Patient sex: M
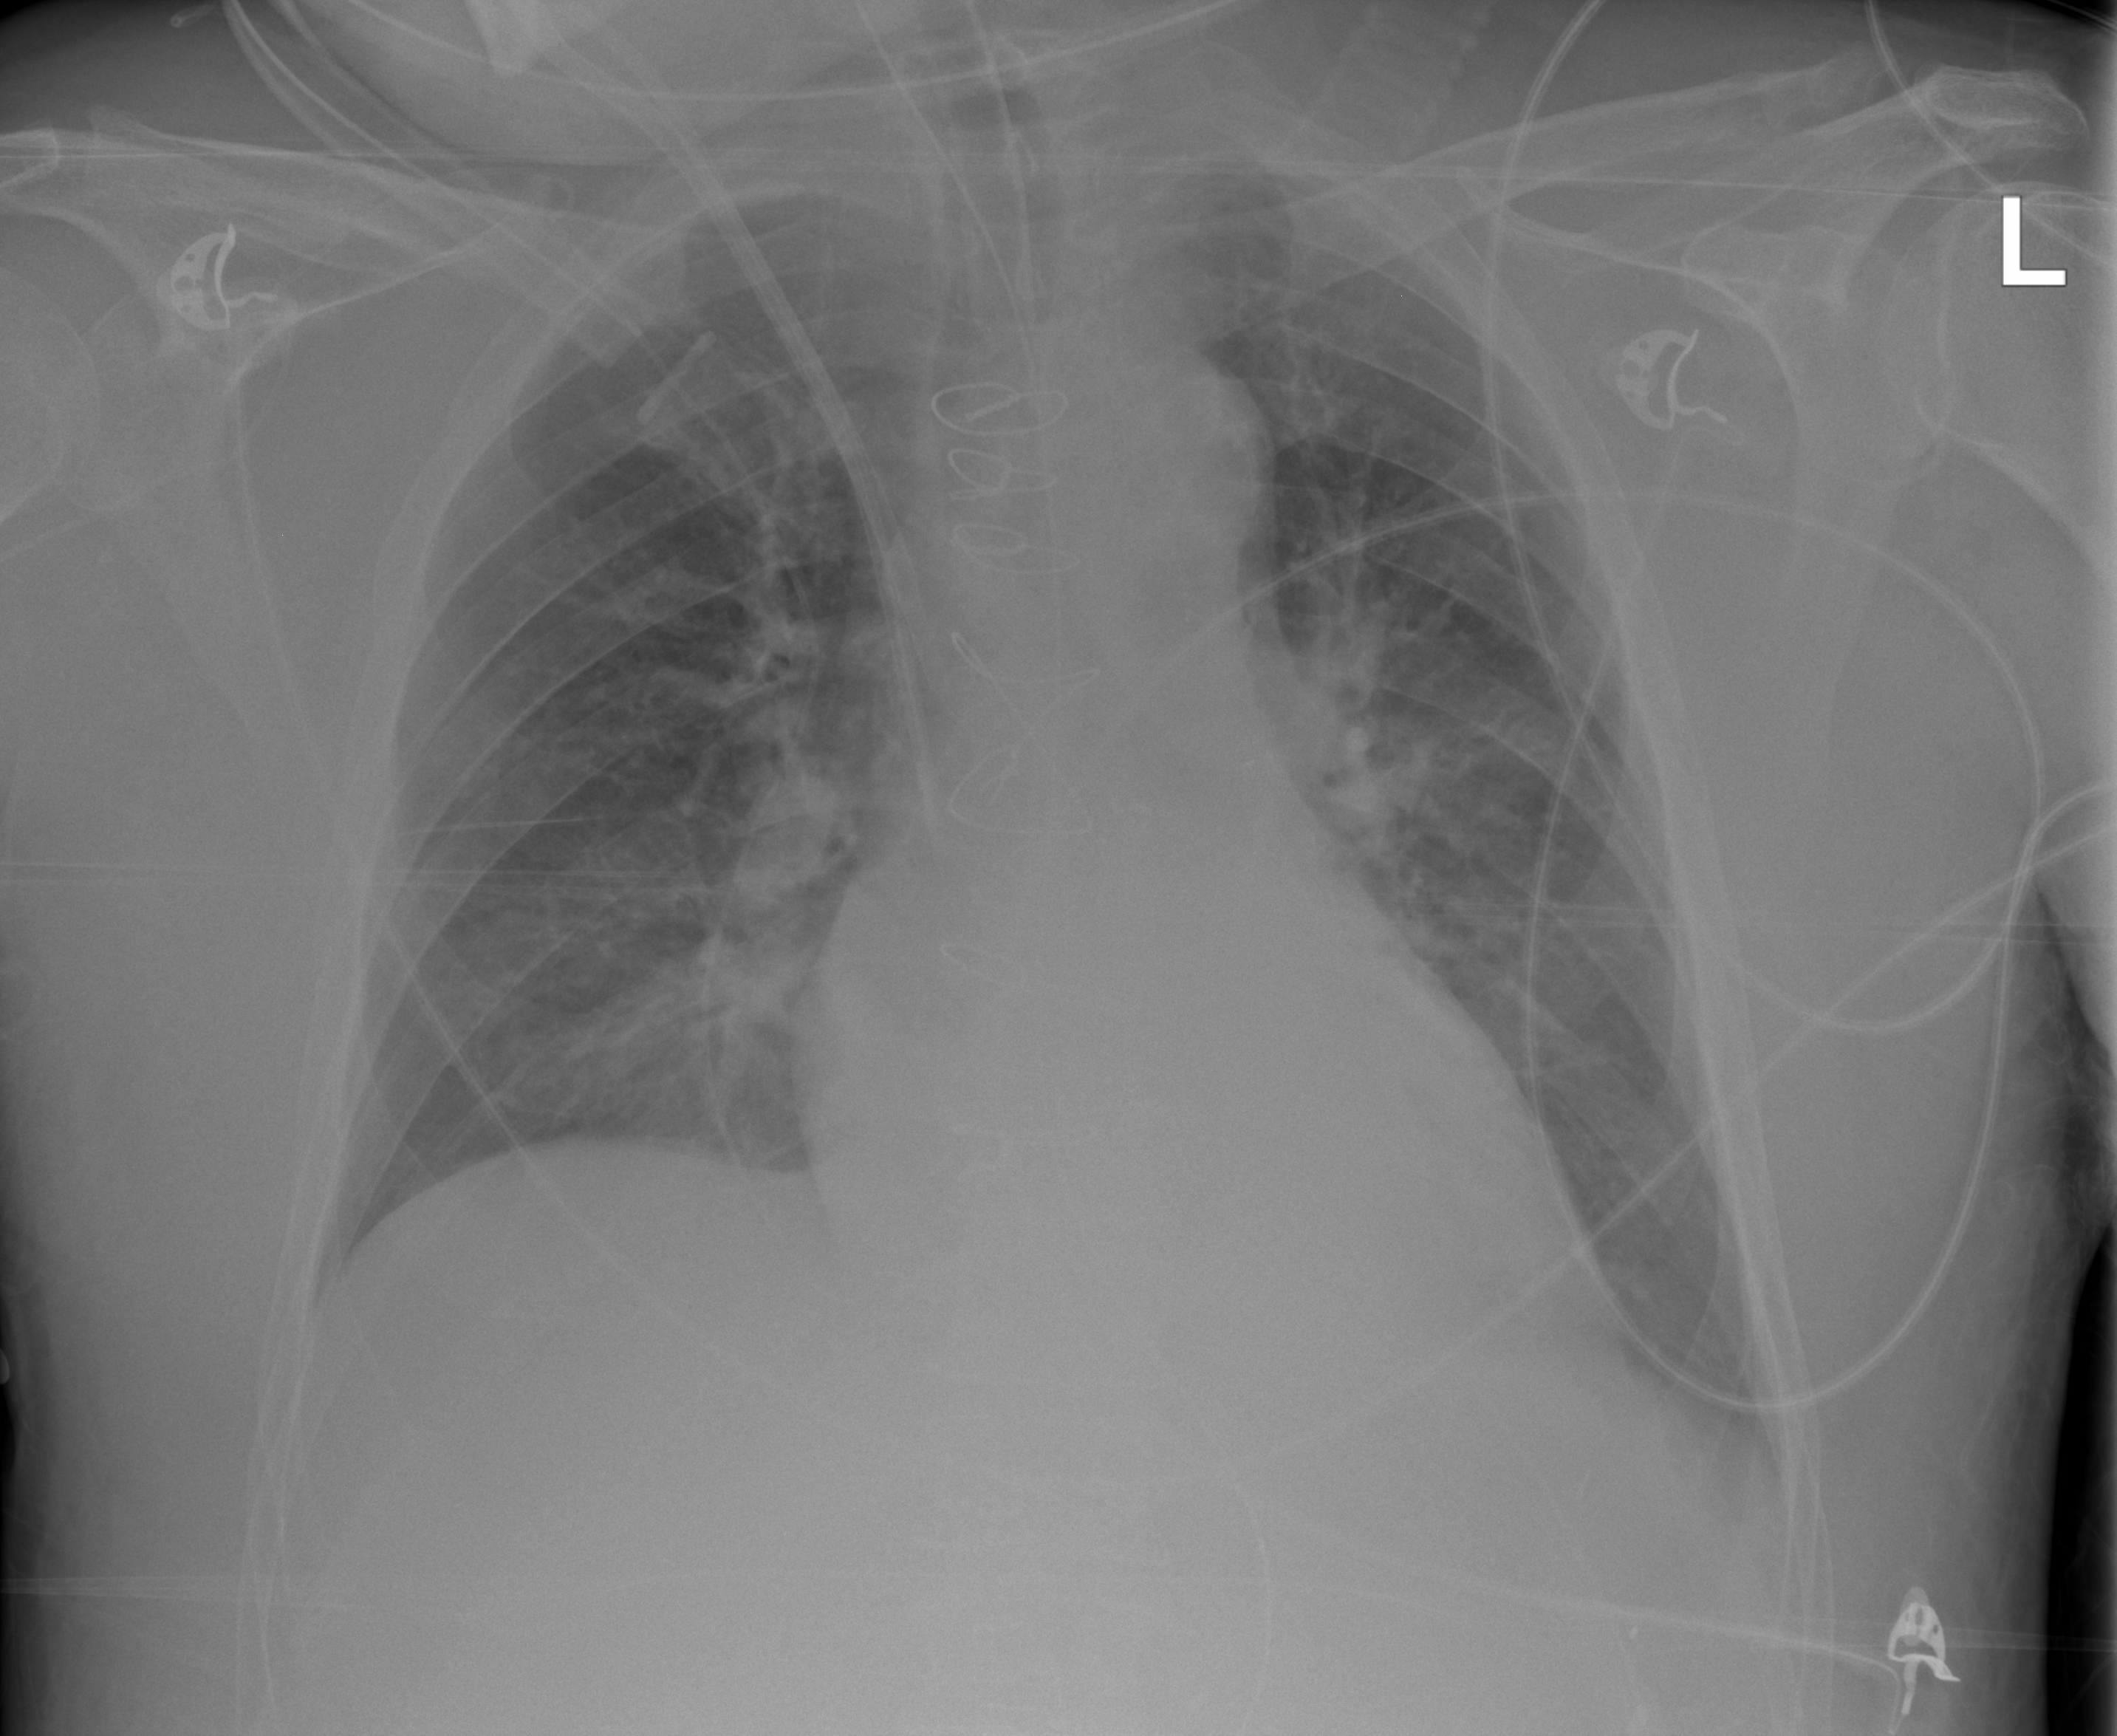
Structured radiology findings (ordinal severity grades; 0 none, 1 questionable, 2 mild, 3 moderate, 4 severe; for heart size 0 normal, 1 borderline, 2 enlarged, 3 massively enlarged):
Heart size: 1
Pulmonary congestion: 2
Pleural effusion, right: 0
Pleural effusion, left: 2
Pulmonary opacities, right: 0
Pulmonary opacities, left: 0
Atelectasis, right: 0
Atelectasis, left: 2